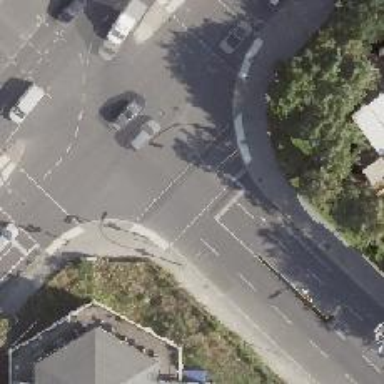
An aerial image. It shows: Crossing with traffic signals.